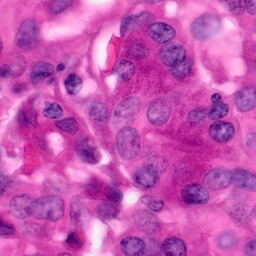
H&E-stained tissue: Pancreatic